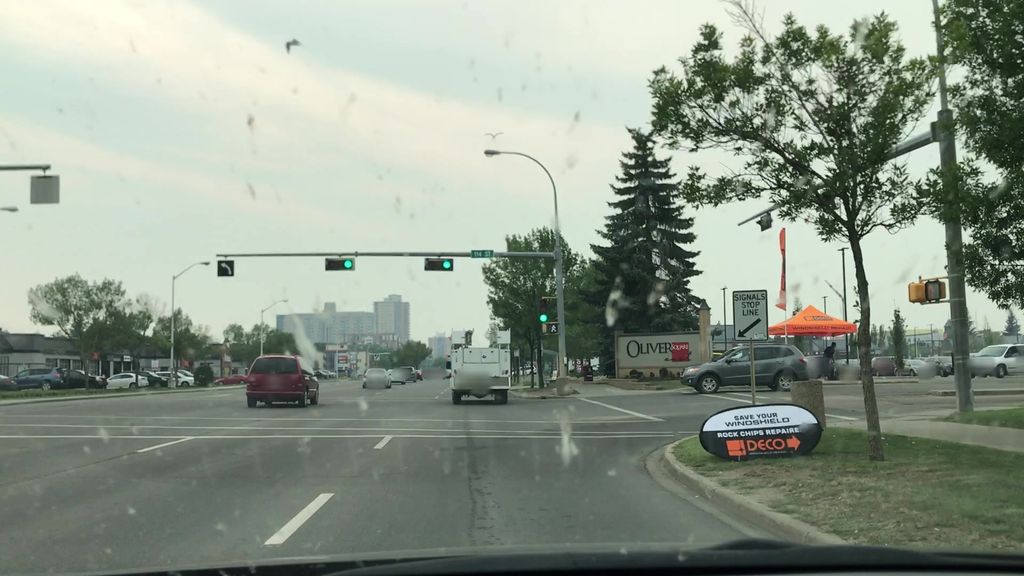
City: edmonton